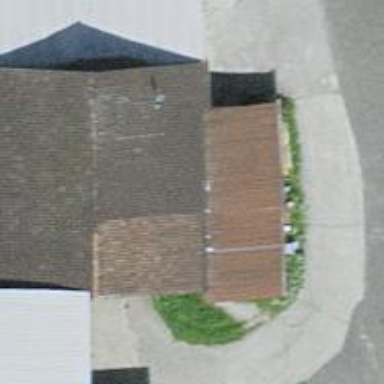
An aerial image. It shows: Building.